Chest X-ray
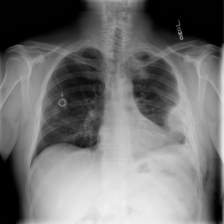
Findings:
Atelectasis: negative
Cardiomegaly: negative
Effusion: negative
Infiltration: negative
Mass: negative
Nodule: positive
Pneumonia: negative
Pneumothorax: positive
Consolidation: negative
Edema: negative
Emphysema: negative
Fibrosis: negative
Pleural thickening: positive
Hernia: negative